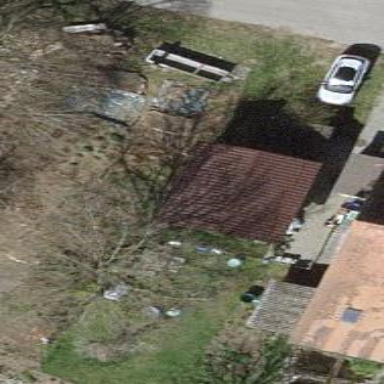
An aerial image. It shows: Shed.